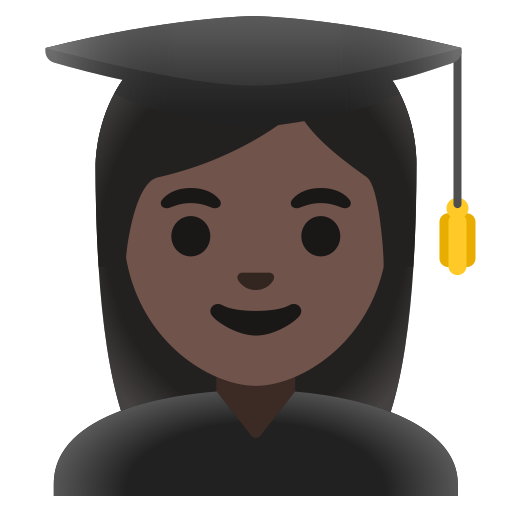
Emoji: 👩🏿‍🎓